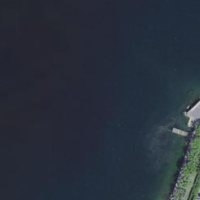
EUNIS habitat code: 14
Species observed at this site:
Larus michahellis